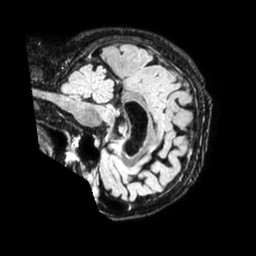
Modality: FLAIR
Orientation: sagittal
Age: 59
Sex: female
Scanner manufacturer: philips
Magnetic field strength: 1.5 T
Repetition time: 4.8 s
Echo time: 0.3364 s